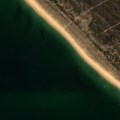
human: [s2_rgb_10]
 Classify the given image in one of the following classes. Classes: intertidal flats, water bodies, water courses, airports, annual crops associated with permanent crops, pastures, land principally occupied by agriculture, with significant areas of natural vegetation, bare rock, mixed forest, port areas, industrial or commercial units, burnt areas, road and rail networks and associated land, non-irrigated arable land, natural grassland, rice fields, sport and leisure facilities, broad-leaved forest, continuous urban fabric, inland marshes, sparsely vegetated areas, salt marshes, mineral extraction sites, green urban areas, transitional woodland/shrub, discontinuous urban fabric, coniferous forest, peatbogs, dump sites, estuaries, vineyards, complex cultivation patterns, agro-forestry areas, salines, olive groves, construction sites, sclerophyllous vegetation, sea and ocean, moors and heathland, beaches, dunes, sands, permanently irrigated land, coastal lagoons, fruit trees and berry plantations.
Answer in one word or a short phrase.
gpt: transitional woodland/shrub, beaches, dunes, sands, sea and ocean